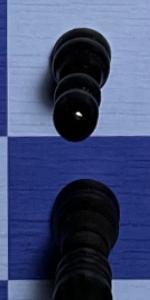
Label: Empty